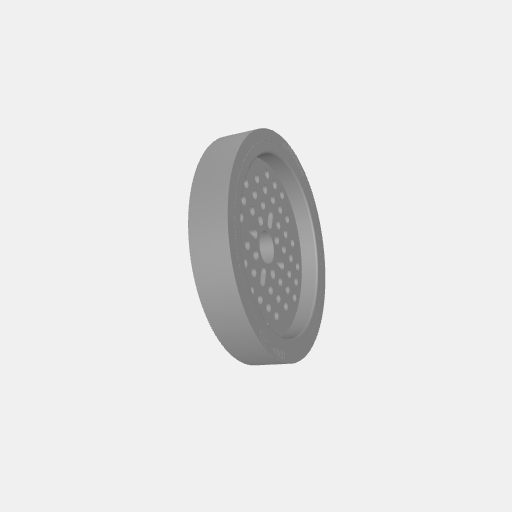
Part: RhinoWheel96ODThin